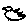
Label: bird